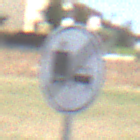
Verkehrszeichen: EndeUeberholverbotKraftfahrzeuge
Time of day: MorningAfternoon
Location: Outdoor (Suburban)
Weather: PartlyCloudy
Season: NotSpecified
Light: Natural